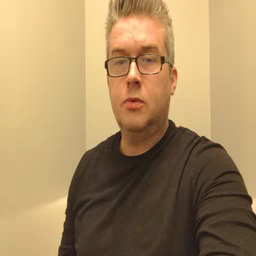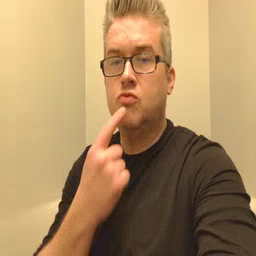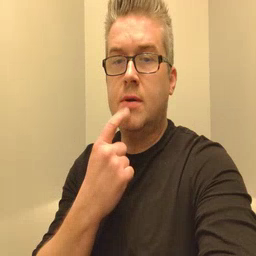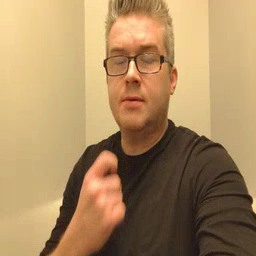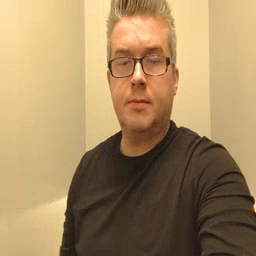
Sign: red